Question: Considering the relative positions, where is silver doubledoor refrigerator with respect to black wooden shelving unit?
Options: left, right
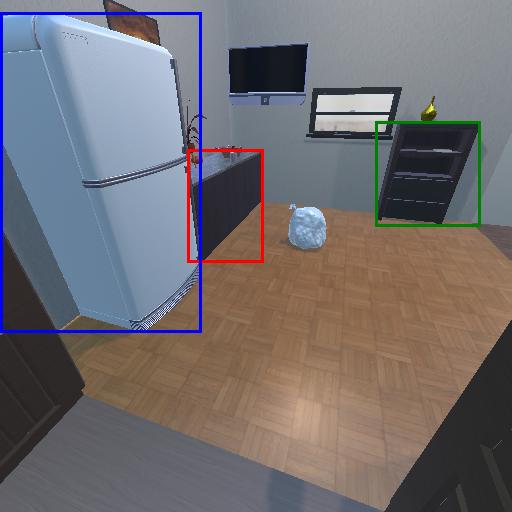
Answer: left